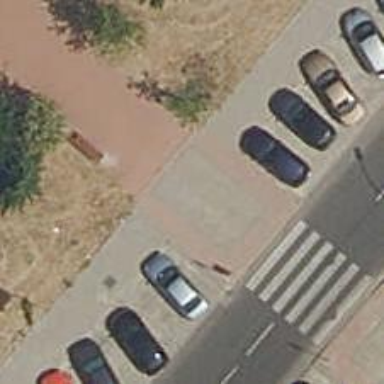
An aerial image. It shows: Footway made of paving stones.